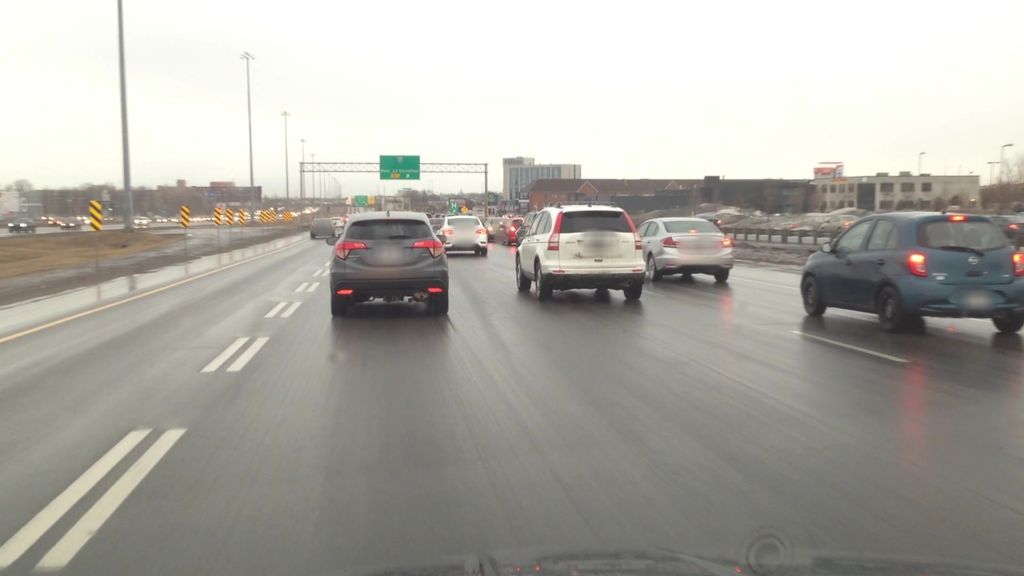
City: montreal